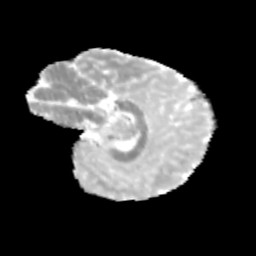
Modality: MD
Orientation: sagittal
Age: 9
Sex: female
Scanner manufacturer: siemens
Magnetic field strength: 3 T
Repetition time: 3.8 s
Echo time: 0.07 s